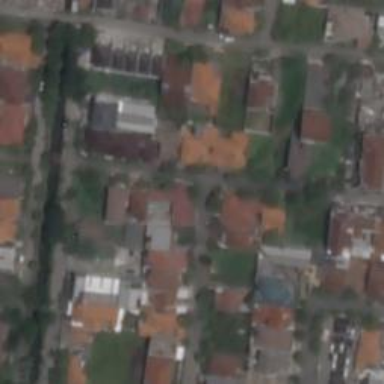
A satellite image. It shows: Residential road.